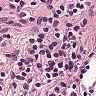
Metastatic tissue present: no